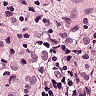
Metastatic tissue present: yes